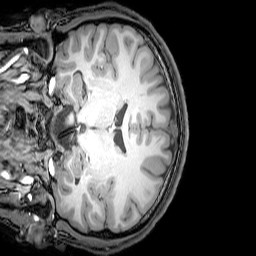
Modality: T1w
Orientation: coronal
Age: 21
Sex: male
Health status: healthy
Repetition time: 0.081 s
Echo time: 0.037 s